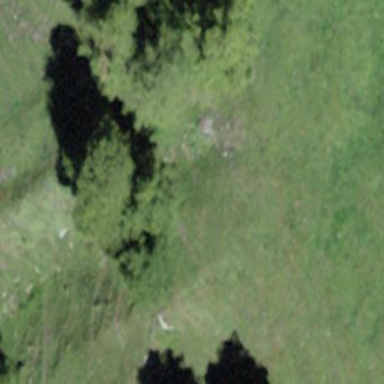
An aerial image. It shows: Forest area.